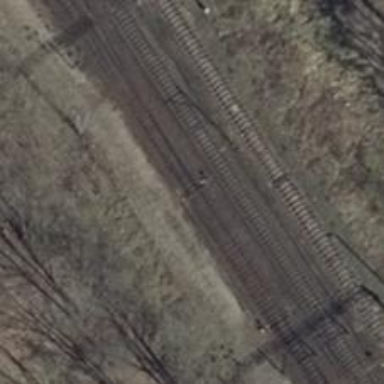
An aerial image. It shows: Railway switch.